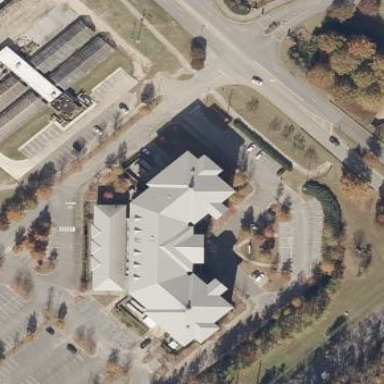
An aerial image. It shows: College building.